Interaction volume radius: 10 \u00c5
Interaction volume height: 10 \u00c5
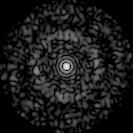
Disorder parameter: 0.8091